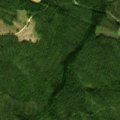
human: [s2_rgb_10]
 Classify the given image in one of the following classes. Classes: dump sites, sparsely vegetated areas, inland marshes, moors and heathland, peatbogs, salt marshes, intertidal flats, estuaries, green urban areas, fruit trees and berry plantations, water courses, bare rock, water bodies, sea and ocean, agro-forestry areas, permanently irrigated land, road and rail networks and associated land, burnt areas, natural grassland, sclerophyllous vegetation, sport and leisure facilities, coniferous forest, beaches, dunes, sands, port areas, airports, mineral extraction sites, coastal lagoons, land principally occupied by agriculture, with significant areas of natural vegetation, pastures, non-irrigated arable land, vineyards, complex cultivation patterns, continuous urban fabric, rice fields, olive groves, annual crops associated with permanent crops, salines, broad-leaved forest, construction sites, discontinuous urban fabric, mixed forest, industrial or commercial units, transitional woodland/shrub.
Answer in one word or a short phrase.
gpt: coniferous forest, mixed forest